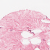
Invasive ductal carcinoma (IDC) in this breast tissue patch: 0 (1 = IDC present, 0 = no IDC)